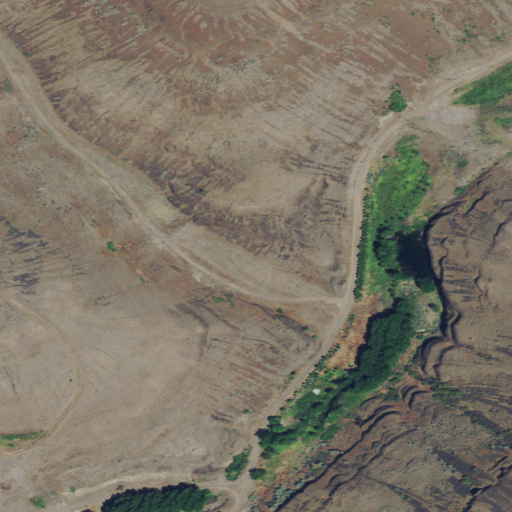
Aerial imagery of valley in Oregon named Sandy Canyon containing grassland and medium intensity development